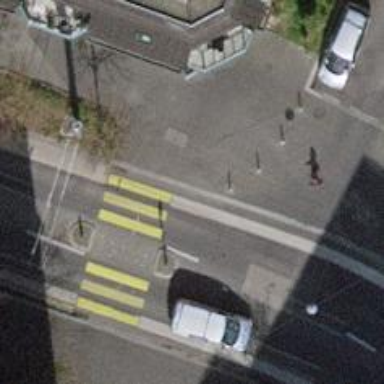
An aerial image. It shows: Bollard.